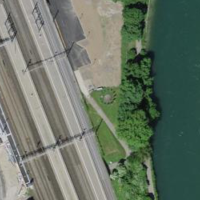
EUNIS habitat code: 57
Species observed at this site:
Phalacrocorax carbo
Corvus corone
Cygnus olor
Fulica atra
Anas platyrhynchos
Turdus merula